Field crop: maize
Growth stage: 1
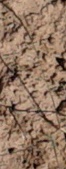
Species: lolium